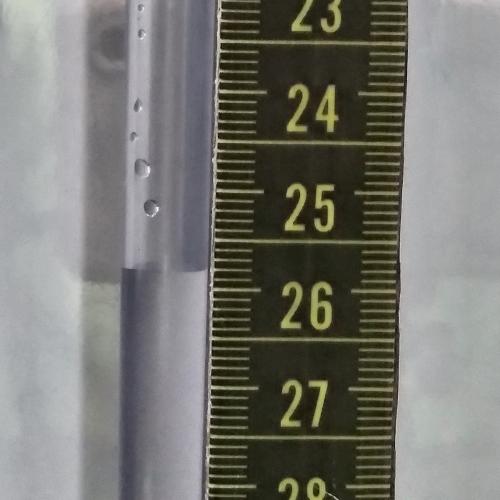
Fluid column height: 25.8 cm